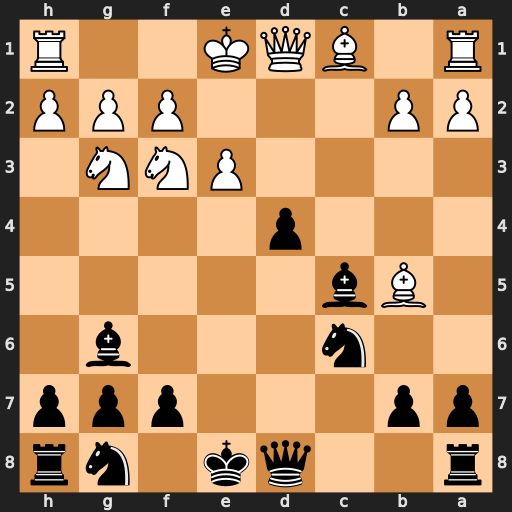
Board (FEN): r2qk1nr/pp3ppp/2n3b1/1Bb5/3p4/4PNN1/PP3PPP/R1BQK2R
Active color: b
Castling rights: KQkq
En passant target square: -
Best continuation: Qa5+ Bd2 Qxb5